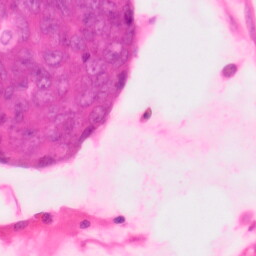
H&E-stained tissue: Colon